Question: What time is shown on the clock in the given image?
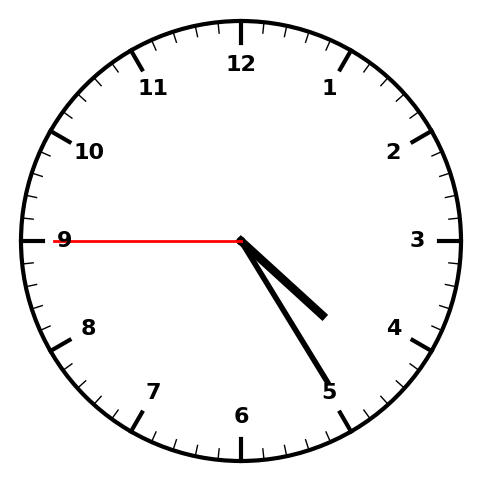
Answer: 04:24:45